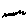
Label: zigzag